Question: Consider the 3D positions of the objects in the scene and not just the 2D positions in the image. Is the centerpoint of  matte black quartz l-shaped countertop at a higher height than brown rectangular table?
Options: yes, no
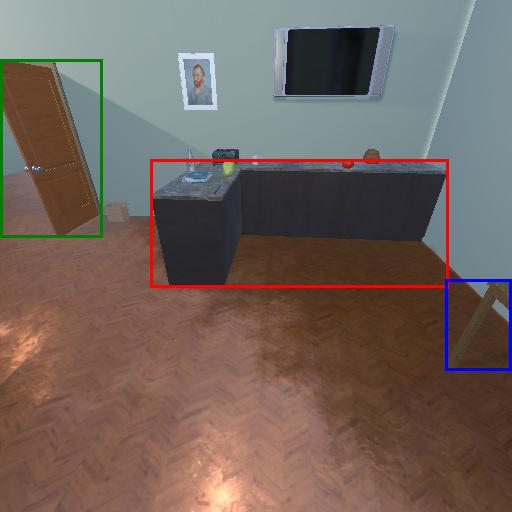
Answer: yes